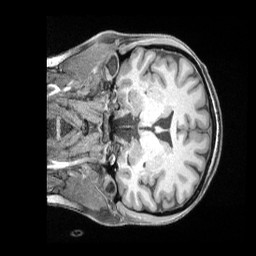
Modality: T1w
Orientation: coronal
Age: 37
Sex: female
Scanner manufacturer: siemens
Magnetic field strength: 3 T
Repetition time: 2 s
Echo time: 0.00211 s